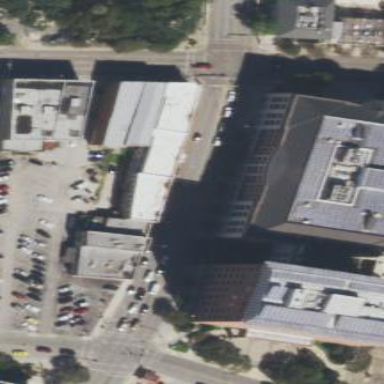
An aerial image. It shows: Civic building serving as courthouse.